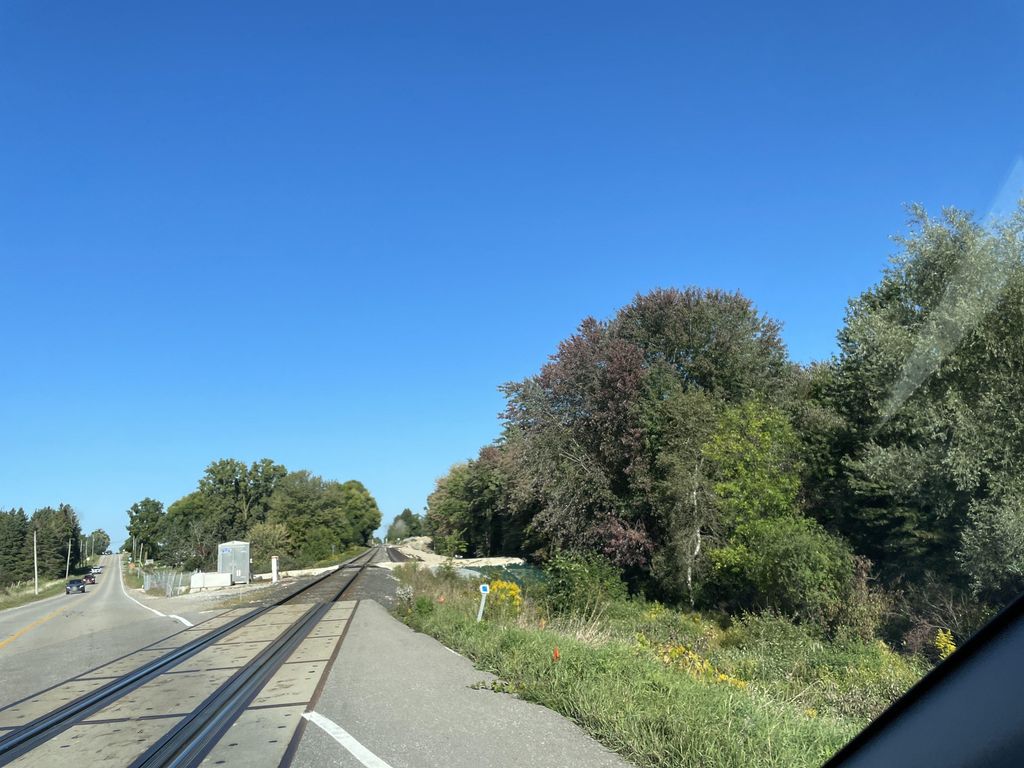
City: kitchener-waterloo